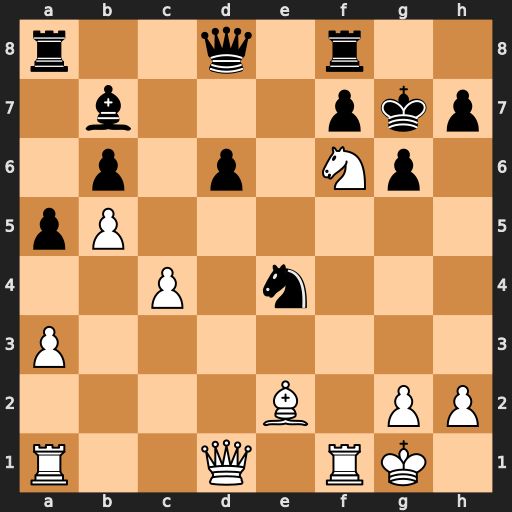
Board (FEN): r2q1r2/1b3pkp/1p1p1Np1/pP6/2P1n3/P7/4B1PP/R2Q1RK1
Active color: w
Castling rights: -
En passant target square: -
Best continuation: Nxe4 Bxe4 Qd4+